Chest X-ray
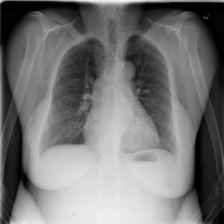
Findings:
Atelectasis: negative
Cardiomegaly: negative
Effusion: negative
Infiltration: negative
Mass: negative
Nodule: negative
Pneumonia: negative
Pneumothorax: negative
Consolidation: negative
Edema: negative
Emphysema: negative
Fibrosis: negative
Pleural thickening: negative
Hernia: negative